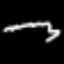
Label: squiggle